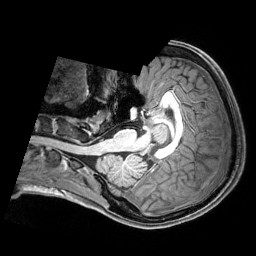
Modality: T1w
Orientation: axial
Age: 21
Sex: female